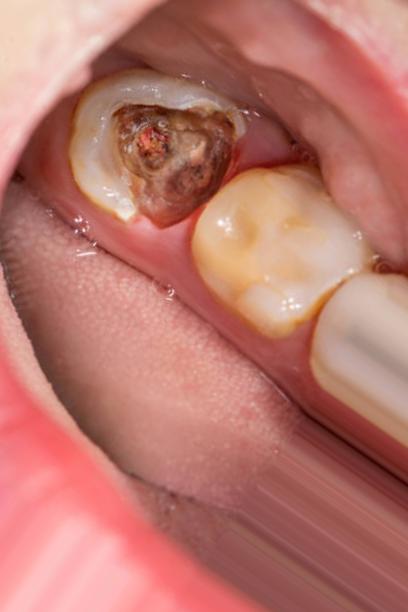
Condition: Caries